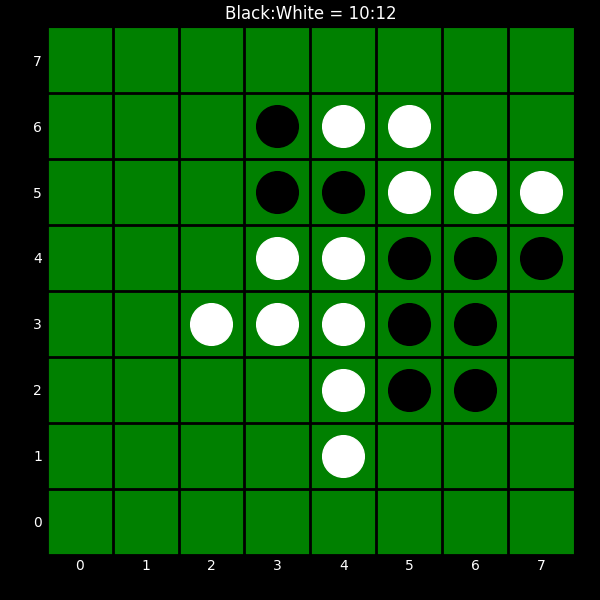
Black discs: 10
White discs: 12